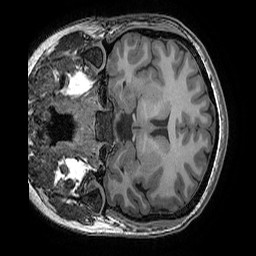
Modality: T1w
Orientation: coronal
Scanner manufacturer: ge
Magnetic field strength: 3 T
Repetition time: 0.008184 s
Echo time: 0.003192 s